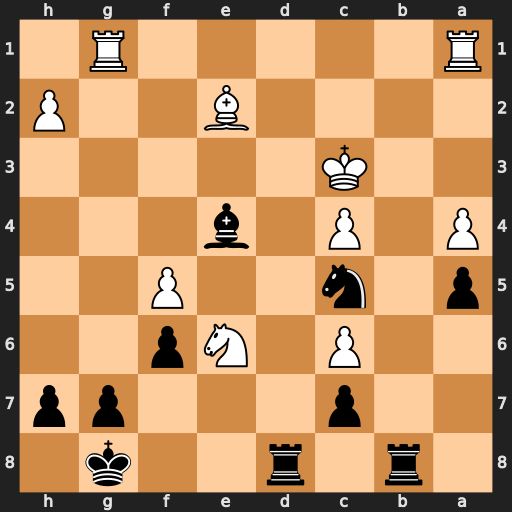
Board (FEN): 1r1r2k1/2p3pp/2P1Np2/p1n2P2/P1P1b3/2K5/4B2P/R5R1
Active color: b
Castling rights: -
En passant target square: -
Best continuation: Rb3#